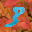
Label: 3